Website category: sports
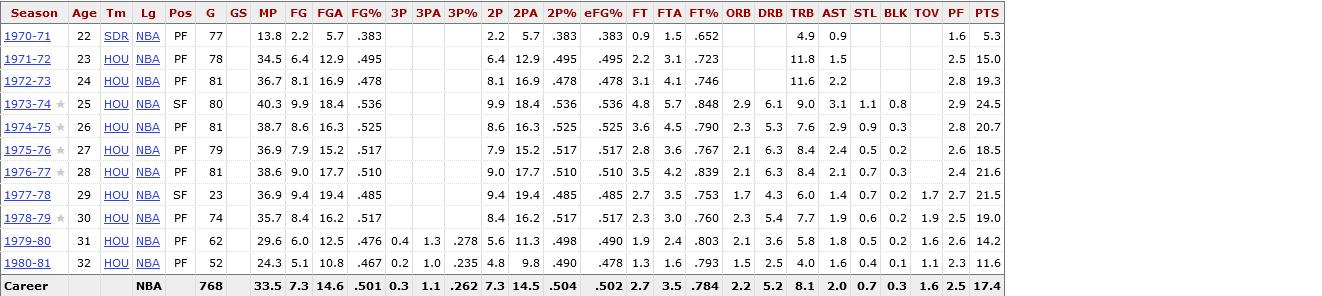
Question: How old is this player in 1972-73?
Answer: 24

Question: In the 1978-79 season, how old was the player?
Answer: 30

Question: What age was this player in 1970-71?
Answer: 22

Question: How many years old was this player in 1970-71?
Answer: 22

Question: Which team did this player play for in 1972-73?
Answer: HOU

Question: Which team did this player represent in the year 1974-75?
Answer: HOU

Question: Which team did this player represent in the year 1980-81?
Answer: HOU

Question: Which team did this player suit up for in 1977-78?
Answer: HOU

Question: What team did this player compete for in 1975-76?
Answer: HOU

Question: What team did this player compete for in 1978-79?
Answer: HOU

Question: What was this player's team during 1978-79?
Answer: HOU

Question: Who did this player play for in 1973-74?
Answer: HOU

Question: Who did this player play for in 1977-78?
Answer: HOU

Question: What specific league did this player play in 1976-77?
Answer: NBA

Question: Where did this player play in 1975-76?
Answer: NBA

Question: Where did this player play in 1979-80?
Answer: NBA

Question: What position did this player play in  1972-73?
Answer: PF

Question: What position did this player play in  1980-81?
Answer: PF

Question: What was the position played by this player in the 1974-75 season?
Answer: PF

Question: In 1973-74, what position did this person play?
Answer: SF

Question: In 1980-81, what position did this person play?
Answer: PF

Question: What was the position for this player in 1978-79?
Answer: PF

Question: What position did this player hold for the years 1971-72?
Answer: PF

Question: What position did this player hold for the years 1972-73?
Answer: PF

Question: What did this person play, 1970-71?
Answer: PF

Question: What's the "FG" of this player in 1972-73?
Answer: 8.1

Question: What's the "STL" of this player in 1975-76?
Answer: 0.5

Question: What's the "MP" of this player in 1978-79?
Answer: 35.7

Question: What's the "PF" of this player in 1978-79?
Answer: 2.5

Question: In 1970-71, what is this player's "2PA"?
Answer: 5.7

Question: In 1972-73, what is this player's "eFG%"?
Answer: .478

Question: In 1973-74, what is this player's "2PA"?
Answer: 18.4

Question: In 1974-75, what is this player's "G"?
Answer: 81

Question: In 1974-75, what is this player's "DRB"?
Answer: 5.3

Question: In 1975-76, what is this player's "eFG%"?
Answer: .517

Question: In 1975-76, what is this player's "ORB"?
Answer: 2.1

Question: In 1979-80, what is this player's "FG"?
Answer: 6.0

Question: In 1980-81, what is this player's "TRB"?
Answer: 4.0

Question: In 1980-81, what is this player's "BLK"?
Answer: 0.1

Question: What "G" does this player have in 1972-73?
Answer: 81

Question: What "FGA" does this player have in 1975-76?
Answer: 15.2

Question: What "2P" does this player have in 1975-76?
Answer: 7.9

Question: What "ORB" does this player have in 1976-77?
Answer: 2.1

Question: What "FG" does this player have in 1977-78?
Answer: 9.4

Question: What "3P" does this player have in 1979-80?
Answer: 0.4

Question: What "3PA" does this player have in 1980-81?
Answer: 1.0

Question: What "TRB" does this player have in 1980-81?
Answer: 4.0

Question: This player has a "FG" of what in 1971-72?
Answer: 6.4

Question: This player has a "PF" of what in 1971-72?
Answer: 2.5

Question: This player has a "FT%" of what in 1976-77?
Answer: .839

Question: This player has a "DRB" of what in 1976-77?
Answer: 6.3

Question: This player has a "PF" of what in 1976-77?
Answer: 2.4

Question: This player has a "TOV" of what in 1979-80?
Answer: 1.6

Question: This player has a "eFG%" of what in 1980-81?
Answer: .478

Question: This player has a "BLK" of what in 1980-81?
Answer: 0.1

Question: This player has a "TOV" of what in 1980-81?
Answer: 1.1

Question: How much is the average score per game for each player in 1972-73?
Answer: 19.3

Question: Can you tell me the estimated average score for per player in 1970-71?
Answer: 5.3

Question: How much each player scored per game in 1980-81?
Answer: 11.6

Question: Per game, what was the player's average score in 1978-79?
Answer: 19.0